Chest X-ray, AP view. Patient: 54 years old, sex M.
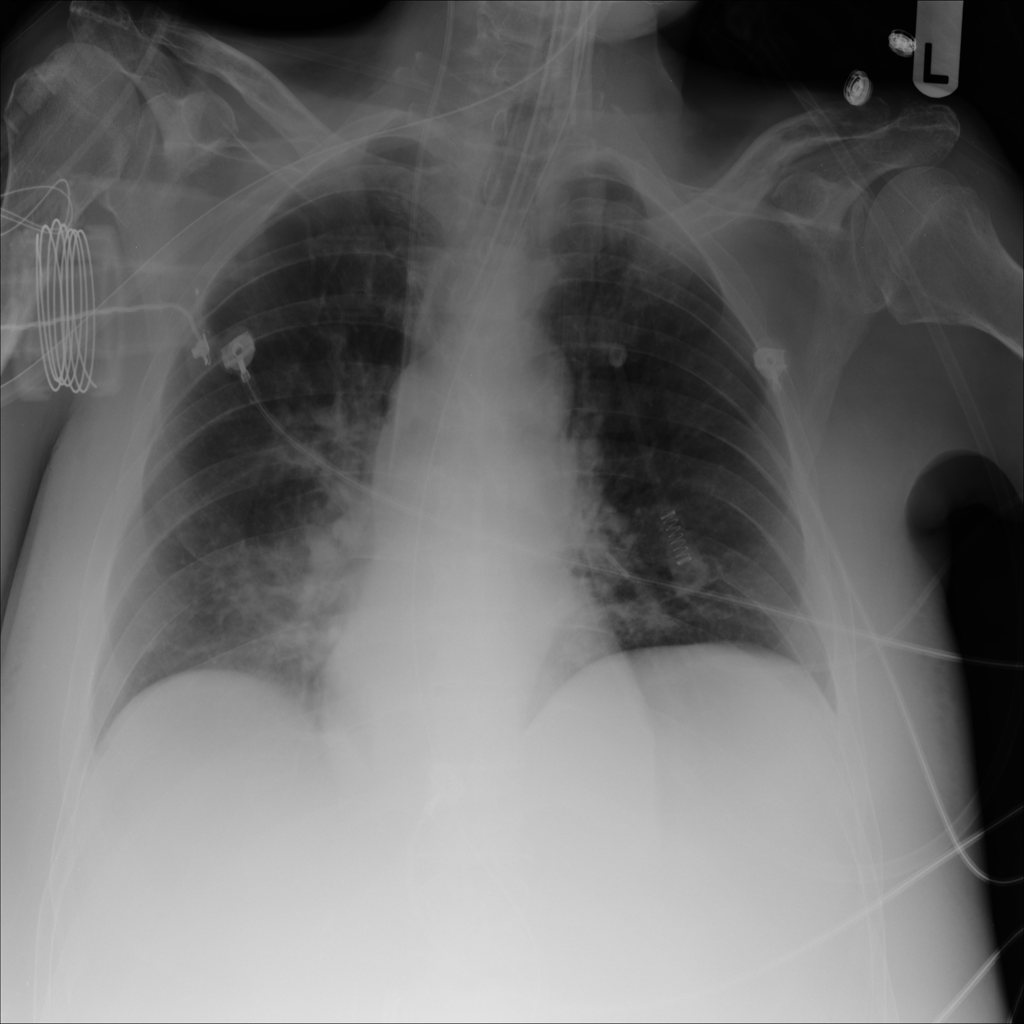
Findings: Infiltration